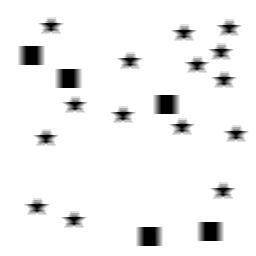
Squares: 5
Triangles: 0
Stars: 15
Total shapes: 20